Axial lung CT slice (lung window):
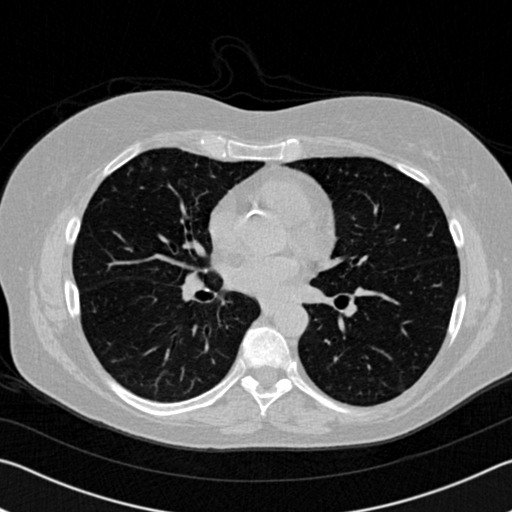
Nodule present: no